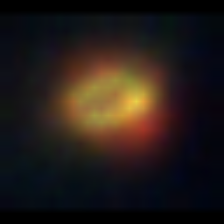
Taxon: NanoPlankton
Group: Other